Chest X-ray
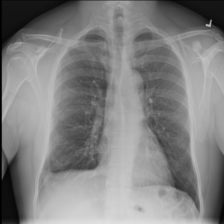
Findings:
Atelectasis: negative
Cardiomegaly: negative
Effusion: negative
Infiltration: positive
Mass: negative
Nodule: negative
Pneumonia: negative
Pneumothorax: negative
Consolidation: negative
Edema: negative
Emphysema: negative
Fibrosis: positive
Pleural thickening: negative
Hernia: negative